【题型】解答题　【知识点】立体几何　【难度】easy
如图所示，圆柱侧面上有两点 $B$，$D$，在 $D$ 处有一只蜘蛛，在 $B$ 处有一只苍蝇，蜘蛛沿怎样的路线行走才能以最短的路程抓住苍蝇？最短路程是多少？

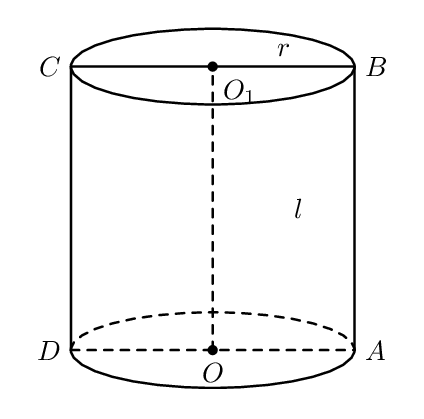
【解答】
【解析】 如图，设圆柱的母线长为 $l$，底面圆半径为 $r$，将圆柱的侧面沿母线 $AB$ 展开即得矩形 $AA'B'B$，其中 $D$，$C$ 分别为 $AA'$，$BB'$ 的中点.

在矩形 $ADCB$ 中，$AB=CD=l$，$AD=BC=\frac{1}{2} \times 2\pi r = \pi r$，

连接 $BD$，则 $BD=\sqrt{AB^2+AD^2}=\sqrt{l^2+\pi^2r^2}$；

可知蜘蛛沿着 $DB$ 爬行时路程最短，最短路程为 $\sqrt{l^2+\pi^2r^2}$.

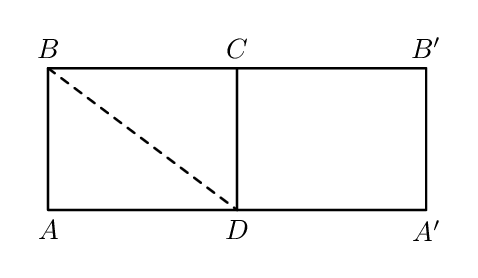